Aerial crown-view tile of a tropical tree (Barro Colorado Island, Panama), acquired 20240813:
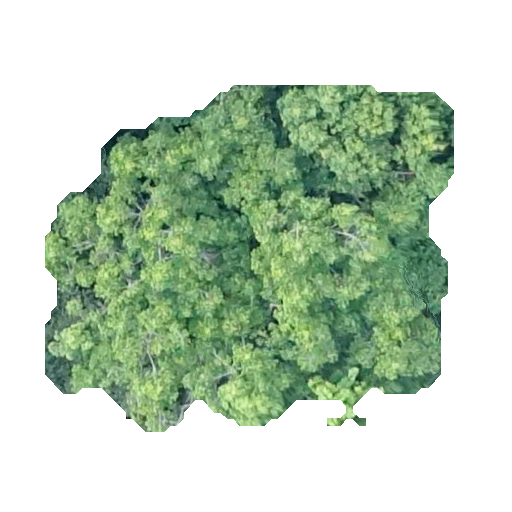
Species: Guatteria lucens
GBIF accepted scientific name: Guatteria lucens
Crown area: 172.676 m²